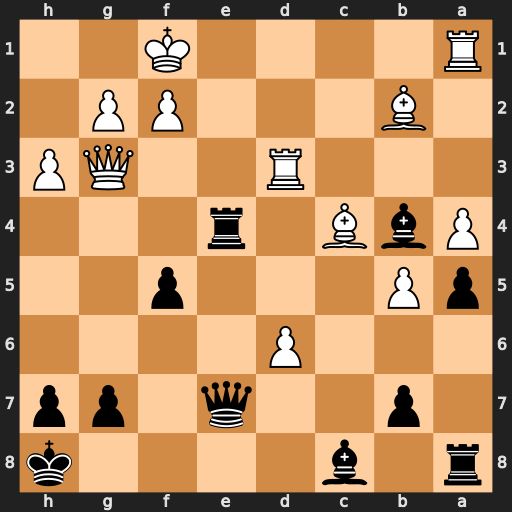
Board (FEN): r1b4k/1p2q1pp/3P4/pP3p2/PbB1r3/3R2QP/1B3PP1/R4K2
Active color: b
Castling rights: -
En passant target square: -
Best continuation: Re1+ Rxe1 Qxe1#